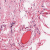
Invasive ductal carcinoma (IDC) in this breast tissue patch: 0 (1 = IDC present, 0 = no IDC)